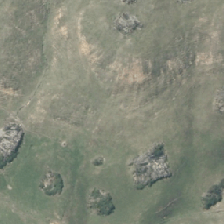
Land cover: high_producing_grassland